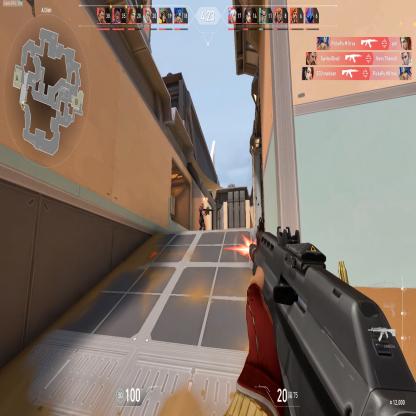
Label: enemy